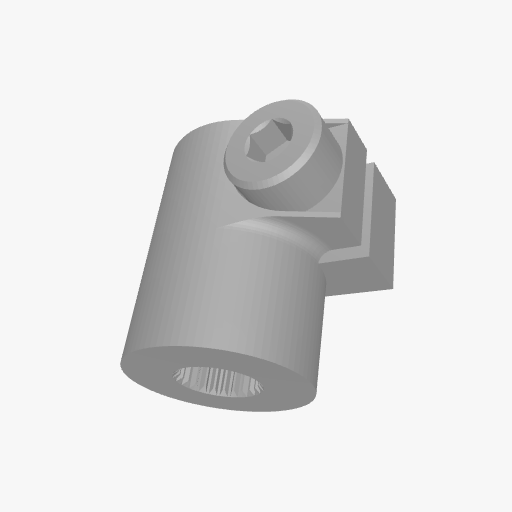
Part: ClampingCoupler6ID